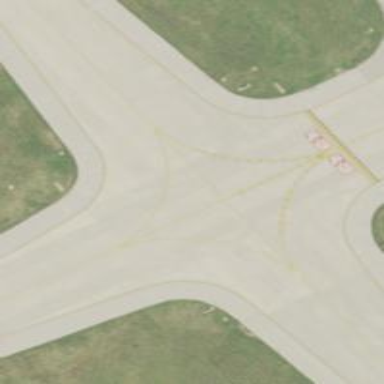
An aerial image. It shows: View of taxiway at the airport.